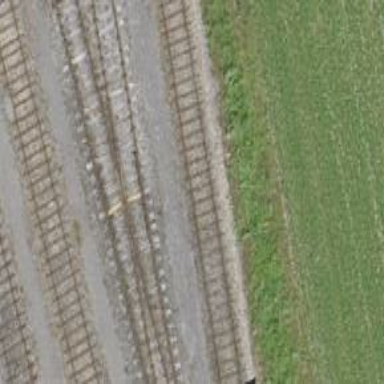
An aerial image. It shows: Railway yard in service.